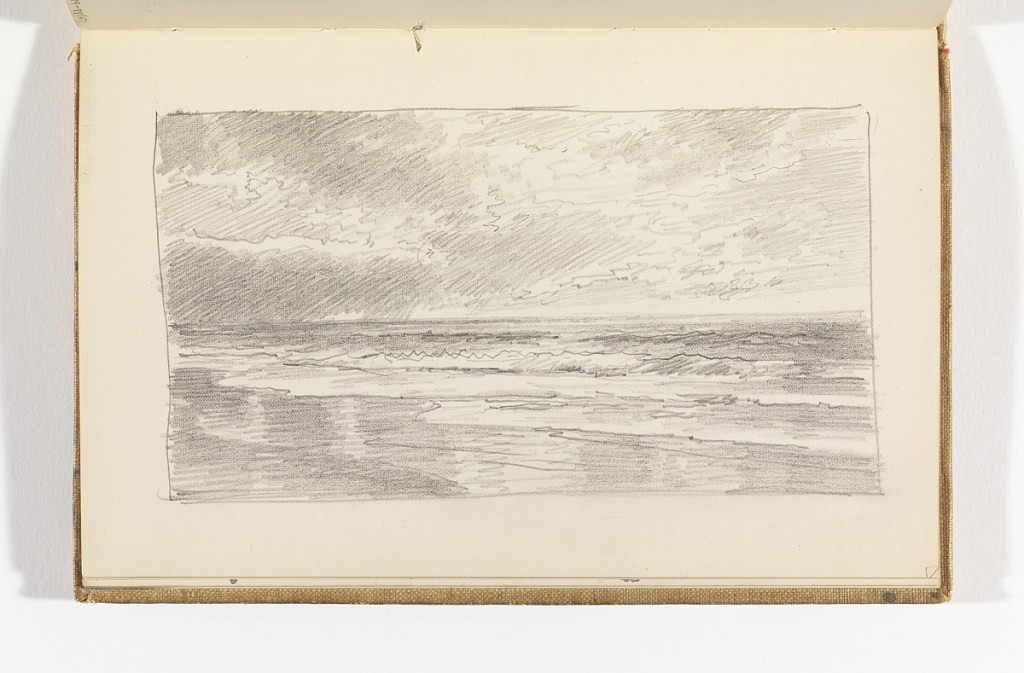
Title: Beach and Ocean
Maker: William Trost Richards, American, 1833–1905
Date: after 1878
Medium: Graphite on cream wove paper
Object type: Sketchbook folio
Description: View from beach of waves breaking on shore.